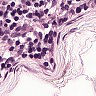
Metastatic tissue present: no